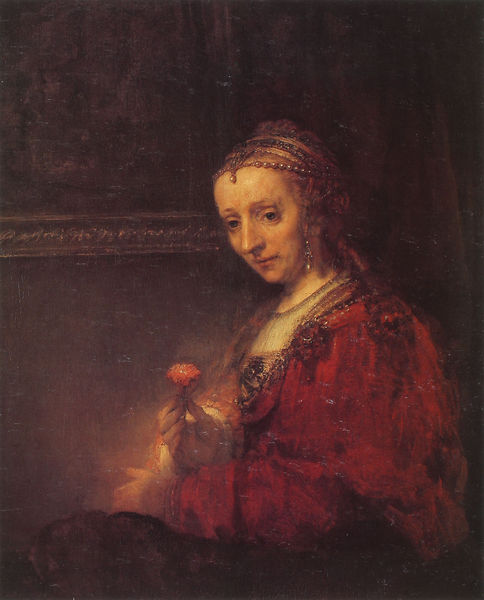
Titel: Eine Frau mit einer roten Nelke in der Rechten
Künstler: Harmensz van Rijn Rembrandt
Institution: New York, The Metropolitan Museum of  Art
Schlagwörter: gemälde, blume, braun, frau, grau, hintergrund, kleid, ölbild, blick, blüte, rot, blass, gesicht, rahmen, bild, hände, portrait, porträt, vorhang, öl, haare, lange haare, sitzend, ohrringe, perlen, kette, ölgemälde, brokat, kopfschmuck, rotes kleid, traurige augen